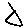
Label: triangle